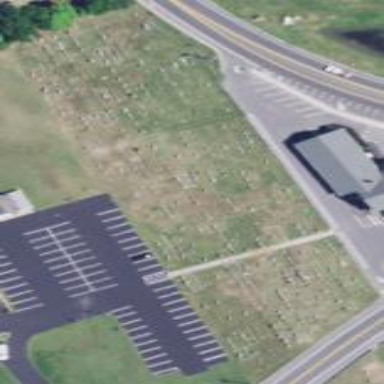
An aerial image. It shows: Cemetery.